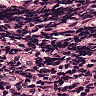
Metastatic tissue present: no